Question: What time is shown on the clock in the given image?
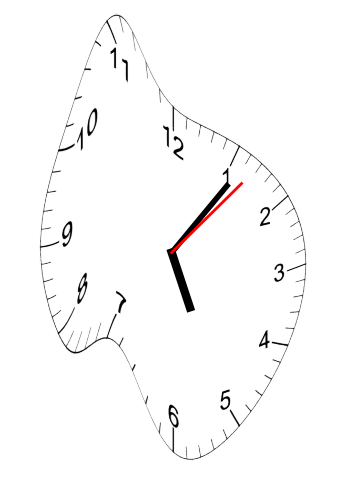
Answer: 05:06:07